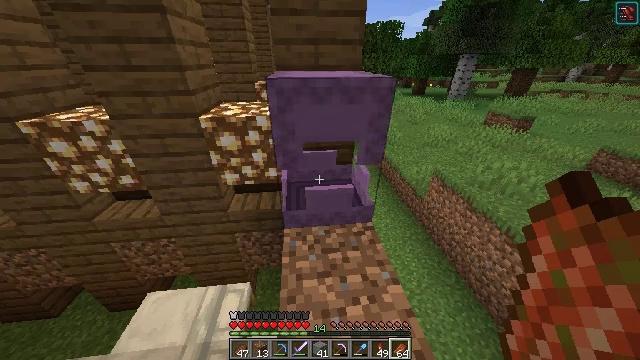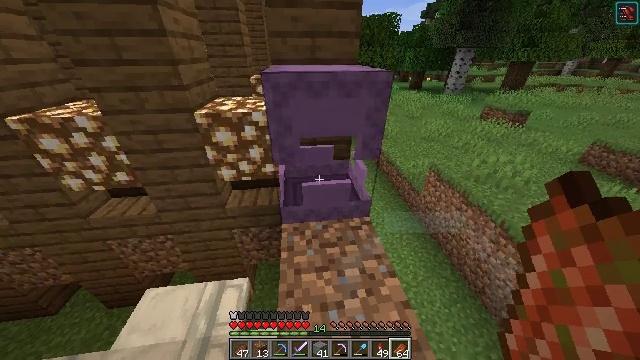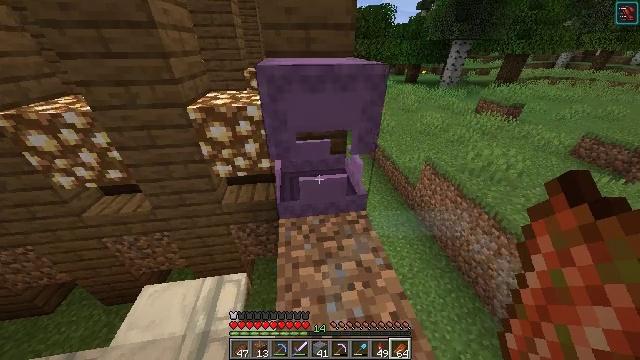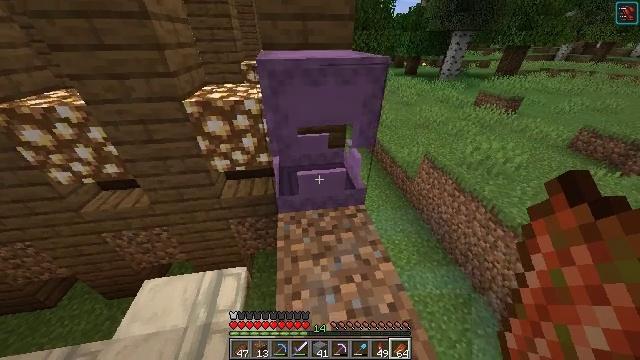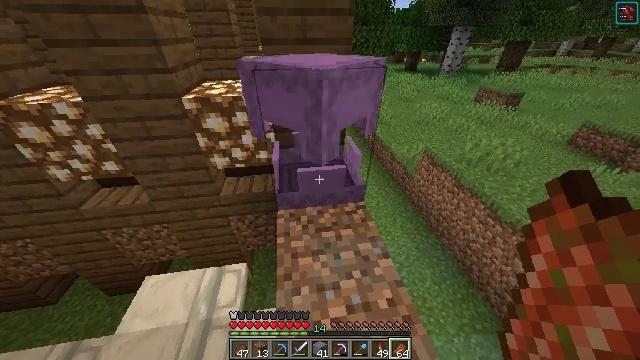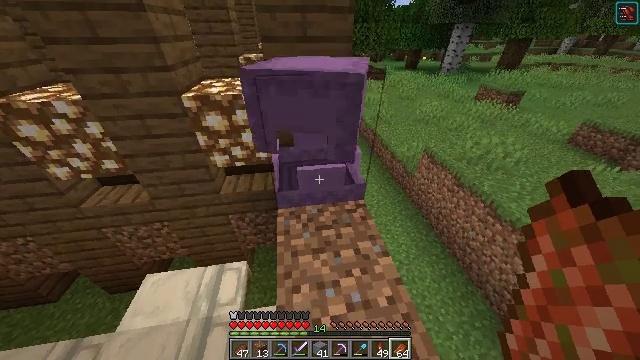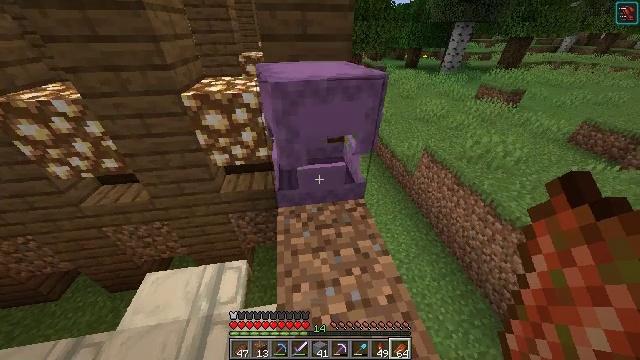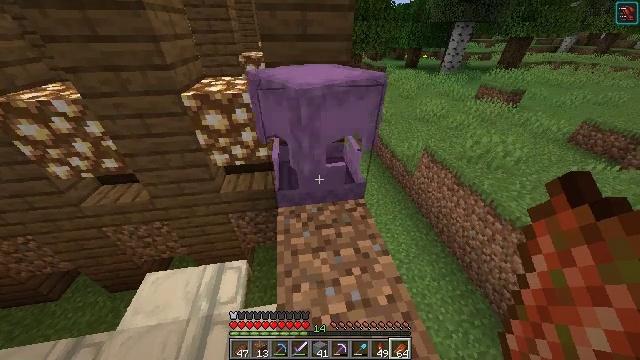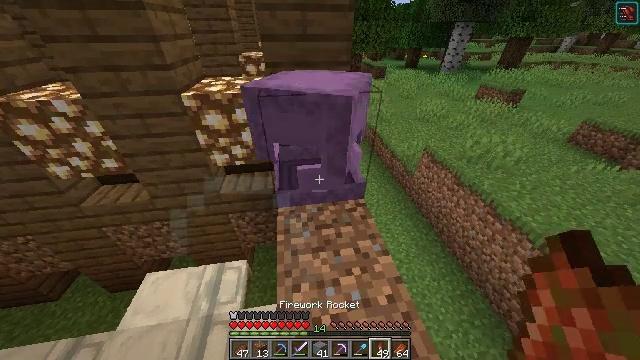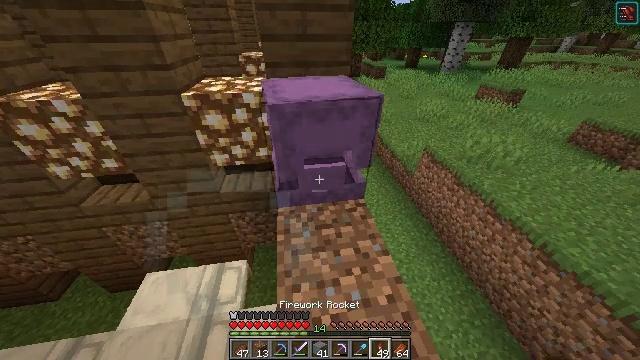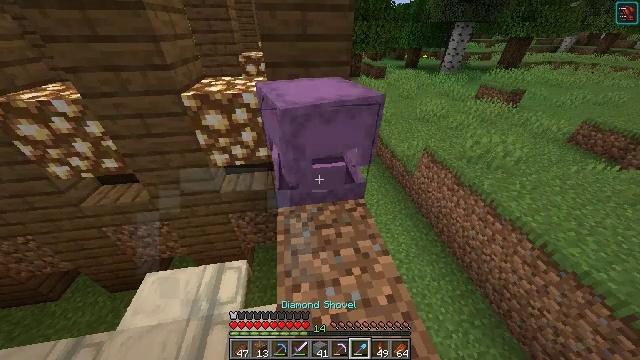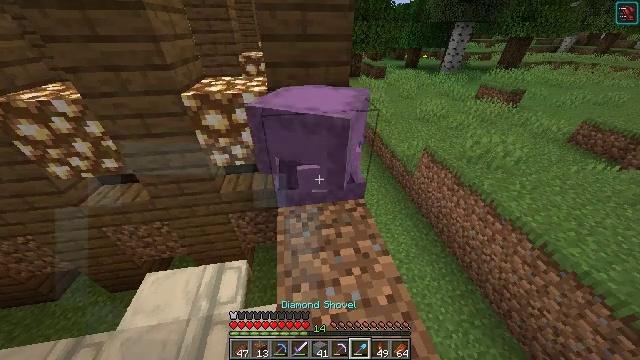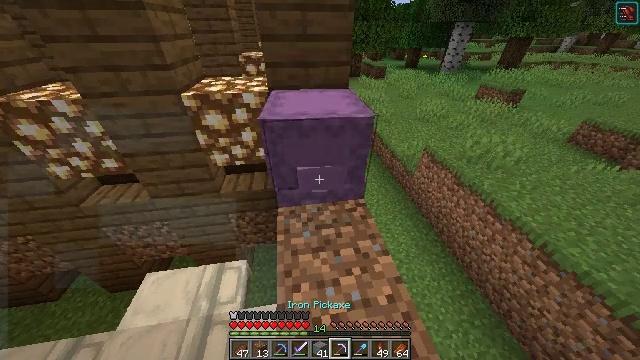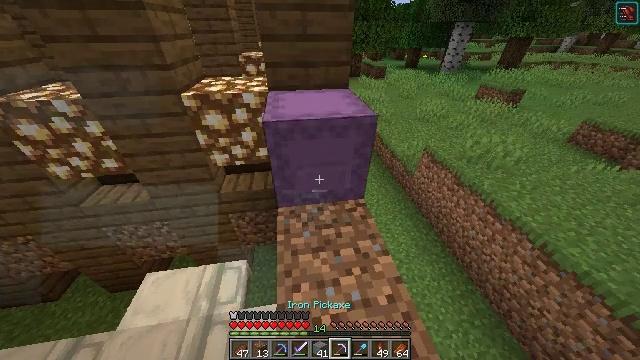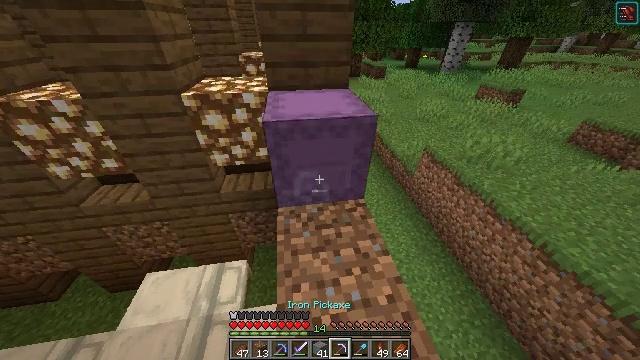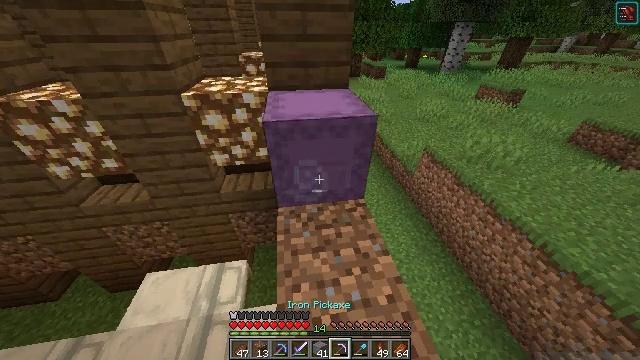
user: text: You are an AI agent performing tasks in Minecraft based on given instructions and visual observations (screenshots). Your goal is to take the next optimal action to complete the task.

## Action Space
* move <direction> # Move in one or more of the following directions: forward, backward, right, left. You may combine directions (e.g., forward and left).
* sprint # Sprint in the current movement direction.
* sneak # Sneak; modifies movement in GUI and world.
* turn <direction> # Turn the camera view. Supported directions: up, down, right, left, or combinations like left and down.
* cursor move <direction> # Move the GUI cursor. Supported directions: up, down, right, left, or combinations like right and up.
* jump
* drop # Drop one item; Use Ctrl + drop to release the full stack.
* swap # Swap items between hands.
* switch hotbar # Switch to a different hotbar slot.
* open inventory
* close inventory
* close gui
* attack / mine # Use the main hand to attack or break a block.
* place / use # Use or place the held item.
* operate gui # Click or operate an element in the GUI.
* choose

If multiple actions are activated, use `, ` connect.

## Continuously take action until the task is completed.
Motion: motion action
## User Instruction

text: Collect the shulker box to move it.
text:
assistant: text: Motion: turn down
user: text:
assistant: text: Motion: turn right and down
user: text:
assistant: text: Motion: turn down
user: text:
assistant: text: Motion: no_op
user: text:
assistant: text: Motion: no_op
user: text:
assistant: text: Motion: no_op
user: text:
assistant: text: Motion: no_op
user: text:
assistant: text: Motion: no_op
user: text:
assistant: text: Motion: no_op
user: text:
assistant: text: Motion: no_op
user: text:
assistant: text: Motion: no_op
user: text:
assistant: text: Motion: no_op
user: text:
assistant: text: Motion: no_op
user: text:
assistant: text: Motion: no_op
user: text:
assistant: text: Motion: no_op
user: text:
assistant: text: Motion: no_op
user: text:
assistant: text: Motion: move forward
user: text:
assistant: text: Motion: move forward, turn down
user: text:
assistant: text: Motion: move forward, turn down
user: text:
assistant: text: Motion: move forward, turn down
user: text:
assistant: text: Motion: turn down
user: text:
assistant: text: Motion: no_op
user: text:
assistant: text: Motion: no_op
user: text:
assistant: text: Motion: turn left
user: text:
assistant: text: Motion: turn left
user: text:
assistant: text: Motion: no_op
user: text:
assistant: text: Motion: attack / mine
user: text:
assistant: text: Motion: attack / mine
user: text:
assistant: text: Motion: attack / mine
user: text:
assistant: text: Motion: attack / mine